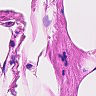
Metastatic tissue present: no